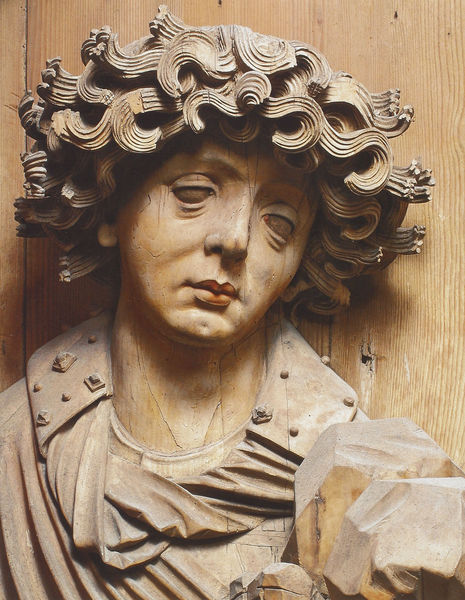
Titel: Hochaltar im Münster St. Stephanus in Breisach
Künstler: H. L. Meister
Standort: Breisach, Münster St. Stephan (EU - D - BW)
Schlagwörter: felsen, kopf, mann, braun, frau, haar, holz, mund, nase, blick, tuch, wand, augen, falten, gesicht, kragen, steine, trauer, kirche, figur, haare, kinn, knopf, lippen, locken, traurig, rund, skulptur, statue, wangen, fels, nägel, knöpfe, nieten, foto, altar, schnitzerei, brocken, geschnitzt, bretterwand, schlangenhaupt, schnitzereie, holzskultpur, schraubloch